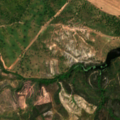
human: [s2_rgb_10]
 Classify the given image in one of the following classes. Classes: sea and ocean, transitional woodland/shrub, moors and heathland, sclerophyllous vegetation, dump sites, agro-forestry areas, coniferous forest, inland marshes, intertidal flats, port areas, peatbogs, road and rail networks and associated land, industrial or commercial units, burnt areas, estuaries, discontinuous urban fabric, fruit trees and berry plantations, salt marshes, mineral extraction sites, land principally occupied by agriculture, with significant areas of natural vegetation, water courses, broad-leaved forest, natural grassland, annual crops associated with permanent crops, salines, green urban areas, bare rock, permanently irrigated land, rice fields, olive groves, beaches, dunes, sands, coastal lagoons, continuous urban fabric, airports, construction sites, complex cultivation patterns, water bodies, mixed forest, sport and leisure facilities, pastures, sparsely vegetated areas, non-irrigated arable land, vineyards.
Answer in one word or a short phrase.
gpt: continuous urban fabric